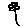
Label: flower